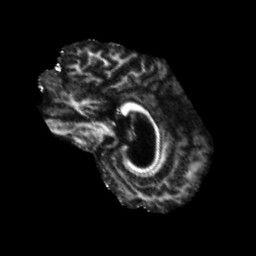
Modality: FA
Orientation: sagittal
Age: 71
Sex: male
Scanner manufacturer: siemens
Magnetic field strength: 3 T
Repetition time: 5.47 s
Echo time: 0.0854 s